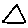
Label: triangle